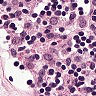
Metastatic tissue present: no